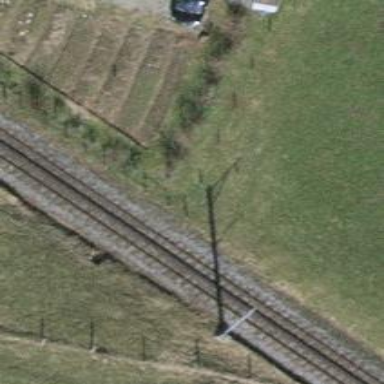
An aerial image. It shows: Hedge barrier.